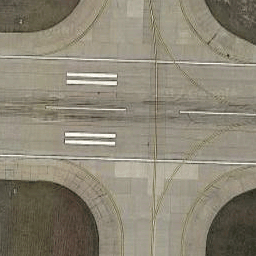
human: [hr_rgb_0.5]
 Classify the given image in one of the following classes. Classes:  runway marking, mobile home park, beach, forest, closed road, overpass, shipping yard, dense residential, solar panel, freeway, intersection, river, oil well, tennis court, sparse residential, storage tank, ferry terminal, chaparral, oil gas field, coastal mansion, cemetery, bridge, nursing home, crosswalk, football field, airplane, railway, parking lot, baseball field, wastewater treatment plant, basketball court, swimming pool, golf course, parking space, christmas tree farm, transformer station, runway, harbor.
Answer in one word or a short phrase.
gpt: runway